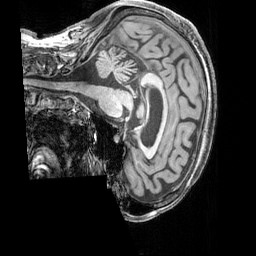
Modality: T1w
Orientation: sagittal
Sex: female
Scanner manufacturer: siemens
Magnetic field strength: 3 T
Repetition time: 2.3 s
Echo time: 0.00226 s